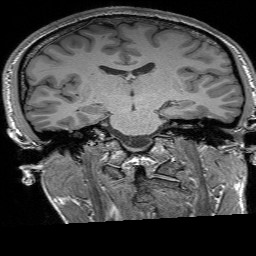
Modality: T1w
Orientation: sagittal
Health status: healthy
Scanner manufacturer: siemens
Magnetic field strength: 3 T